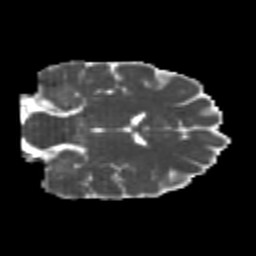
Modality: MD
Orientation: coronal
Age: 24
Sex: female
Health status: healthy
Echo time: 0.074 s